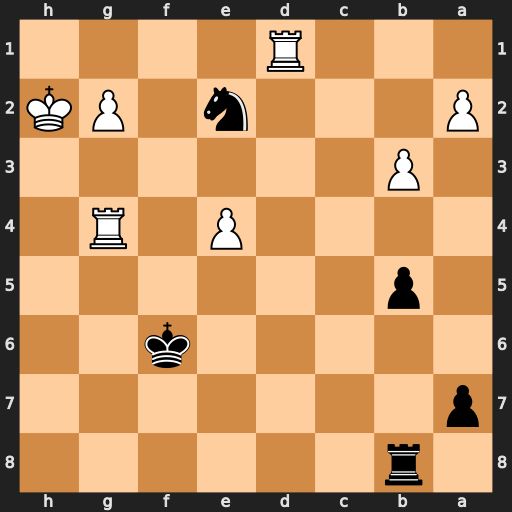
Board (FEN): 1r6/p7/5k2/1p6/4P1R1/1P6/P3n1PK/3R4
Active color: b
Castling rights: -
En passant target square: -
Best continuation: Rh8+ Rh4 Rxh4#